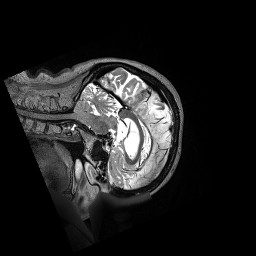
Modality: T2w
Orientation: sagittal
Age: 78
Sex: male